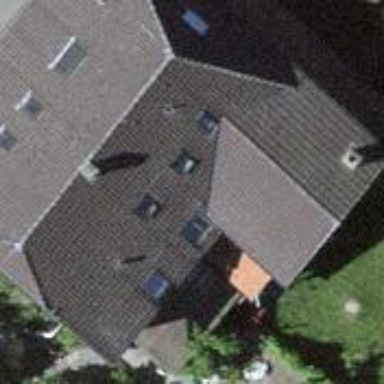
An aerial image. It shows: Residential building.